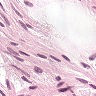
Metastatic tissue present: no